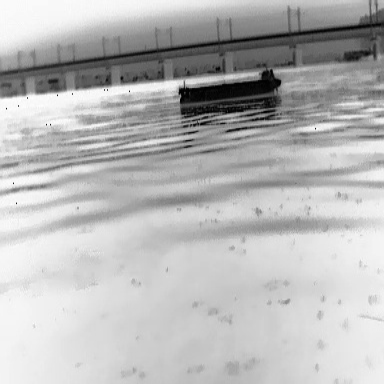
There is a liner in the infrared image.